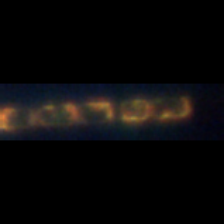
Taxon: Chaetoceros
Group: Diatoms